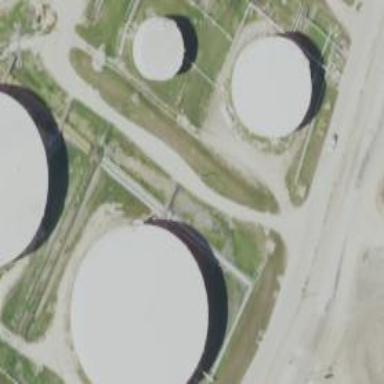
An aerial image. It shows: Storage tank which is man-made.